Question: I have a database where I don't want some fields showing depending on data in other fields. I'm still new to VBA, having learnt how to do things I need via the internet (there's not much call for it in my job so like to try it out on side projects) for the things I need and have managed to create some code that hides certain fields that aren't needed, depending on what's been entered in another field and that works okay, if not perfectly (I'd like it to only work on the current record and not all of them at once but will worry about that later). My problem is, if I'm entering information onto a record and any of those fields become invisible exactly as I would want them to, then if I have more records to complete and load a new record, those hidden fields are also hidden on the blank record before any data has been entered and I want each new record to show all fields from the outset.
Another thing I've noticed is that if I close the database, next time I go into it the hidden fields have unhidden themselves again so I know I'm missing something important.
Here's a screenshot of a bit of the code where I want 2 other fields (What_reason and Date_sent_to_new_owning_School) to be visible depending on whether the answer in the current field after update is "Standard" or "Non-standard":

I'm sorry if this is really entry-level stuff but I AM entry level and trying to learn. This bit does work, albeit not perfectly as I'd like it to only work on the record I'm in at the time, and not go through and hide that field in all the other records at once (which it's doing).
I've searched everywhere but can't find the answer and although I've tried, I'm nowhere near good enough at VBA to try and use common sense to work it out. Is this something that can be done? I'm okay with computers generally and with Access too but I'm aware there's an awful lot I don't know and this is why I'm trying to do new things and learn stuff that I've not used before. I have tried all day to get this to work but am admitting defeat and am hoping somebody here will be able to help me. I'll probably need 'idiot level' advice if that's possible, I know my limitations. :)
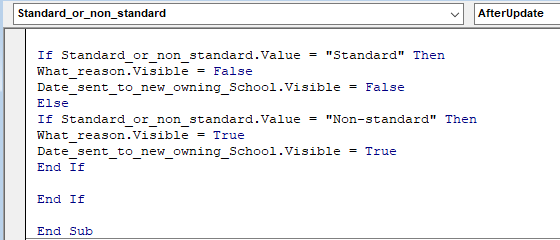
Answer: Do you know how to use the Event tab in the Property Sheet? You can set all of your fields to [field].Visible = True on either: On Current, On Load, or On Open
<URL> and for the field that determines the visibility of all of the other fields; you can use the Event: After Update so that way when you click/tab away from that field, it'll make those changes for you!